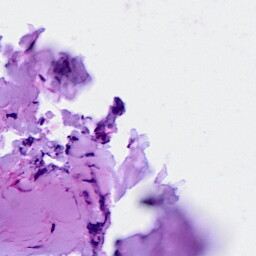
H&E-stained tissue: Breast